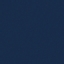
Label: SeaLake